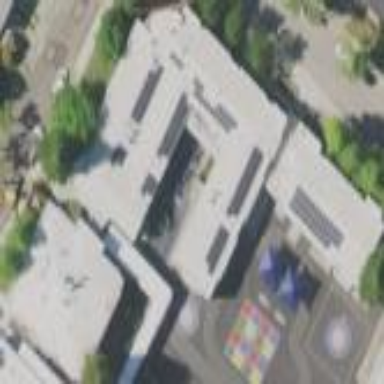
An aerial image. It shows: School building.